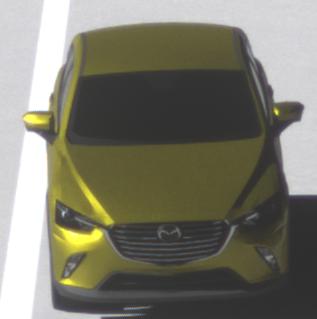
Make: Mazda
Model: CX-3 SKYACTIV-G 120
Detailed model: CX-3 (DK)
Model produced from: 2015/06
Model produced until: 2018/06
Doors: 5
Color: yellow
Road condition: dry road
Daytime: morning or afternoon
Contrast: high contrast